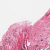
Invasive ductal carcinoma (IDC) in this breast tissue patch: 0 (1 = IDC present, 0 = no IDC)